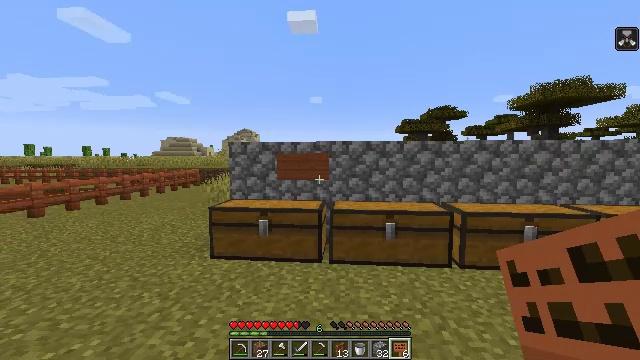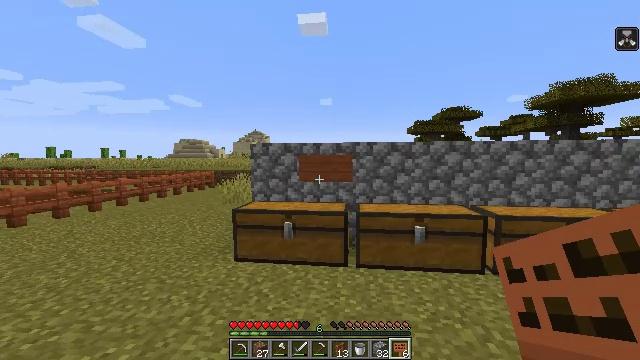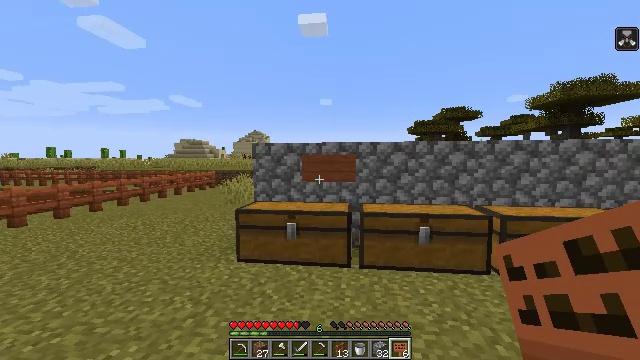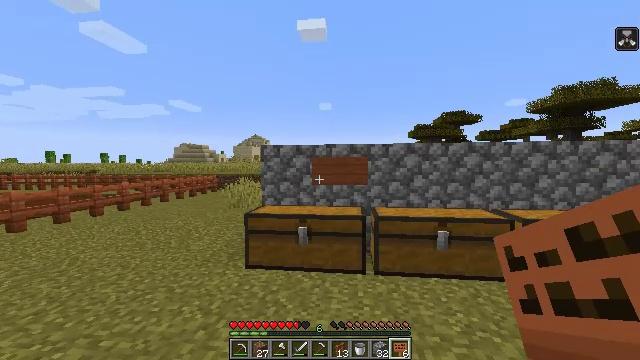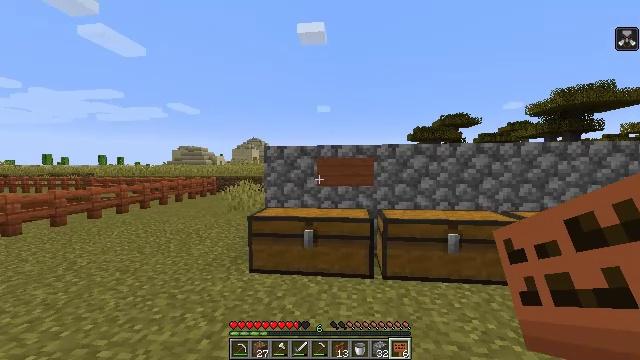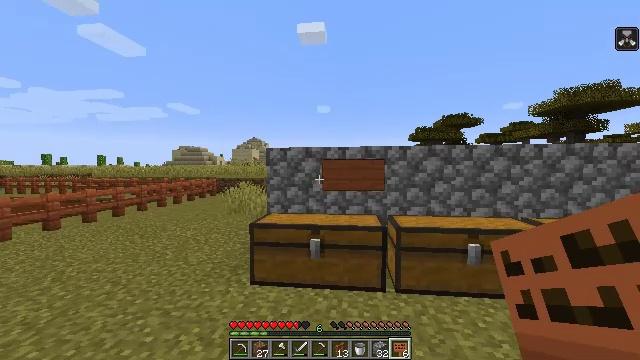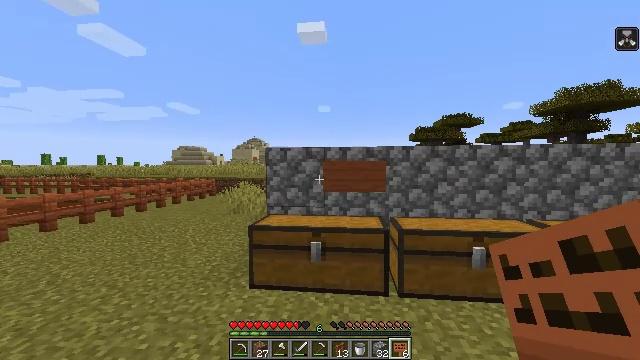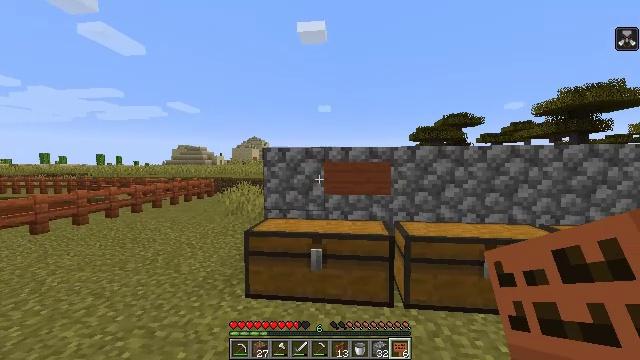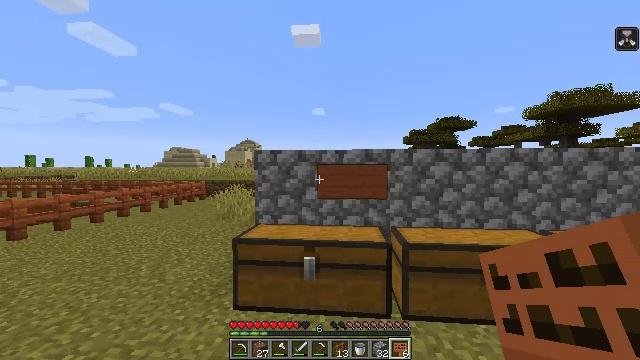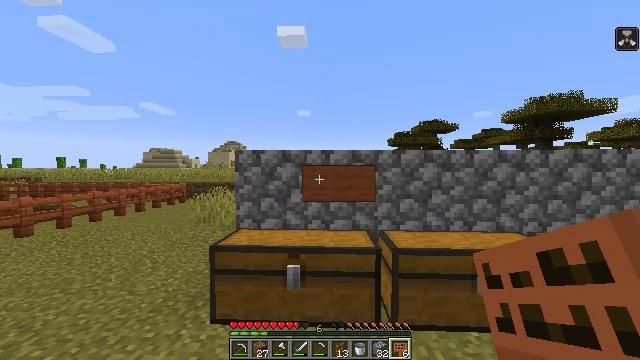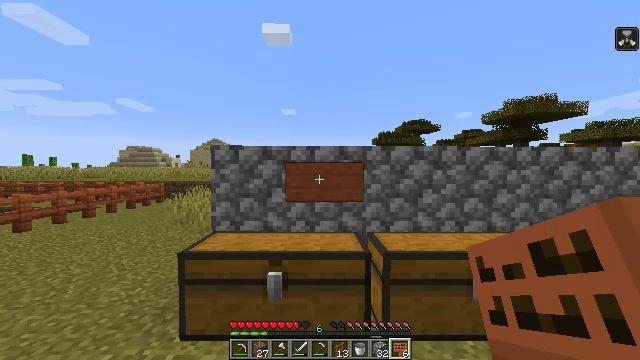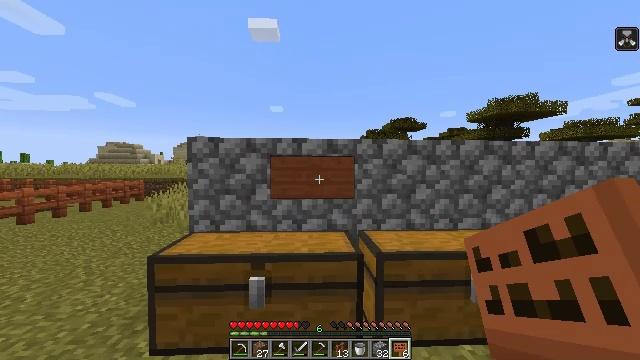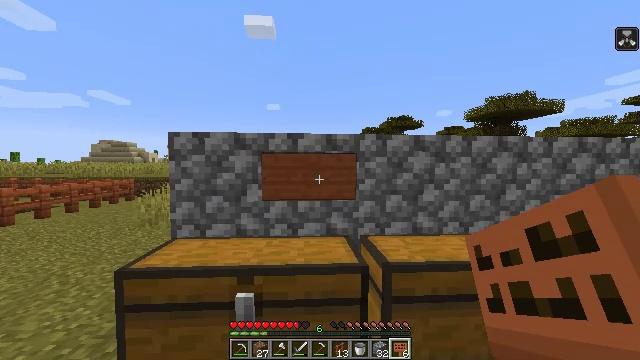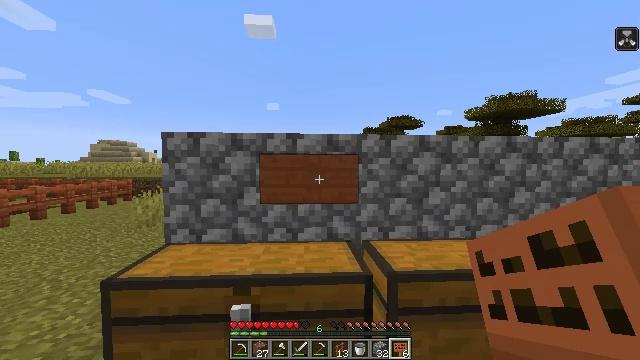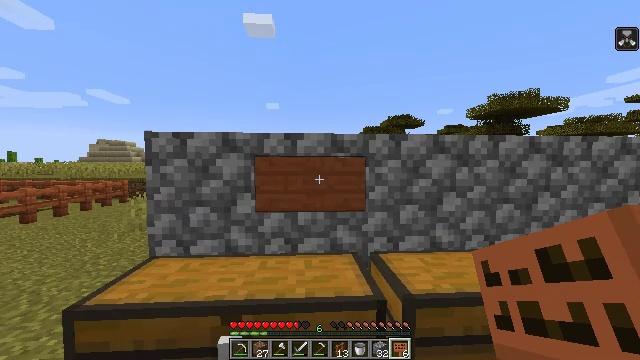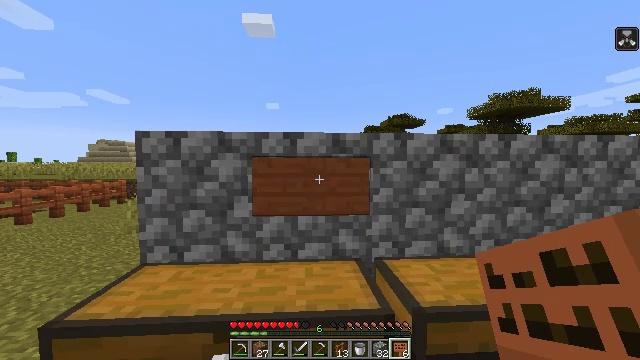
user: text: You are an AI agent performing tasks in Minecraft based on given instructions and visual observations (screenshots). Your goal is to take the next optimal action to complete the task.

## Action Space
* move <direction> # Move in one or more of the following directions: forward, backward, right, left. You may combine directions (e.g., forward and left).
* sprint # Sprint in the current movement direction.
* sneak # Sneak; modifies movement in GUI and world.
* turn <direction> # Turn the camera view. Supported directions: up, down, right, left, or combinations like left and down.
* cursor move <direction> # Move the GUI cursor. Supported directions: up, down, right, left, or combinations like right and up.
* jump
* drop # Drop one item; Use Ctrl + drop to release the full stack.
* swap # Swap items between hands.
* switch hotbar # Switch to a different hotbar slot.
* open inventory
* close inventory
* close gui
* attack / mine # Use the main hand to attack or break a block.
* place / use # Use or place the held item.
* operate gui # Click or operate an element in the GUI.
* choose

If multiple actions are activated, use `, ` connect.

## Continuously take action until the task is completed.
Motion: motion action
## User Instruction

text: Take down the acacia wall sign.
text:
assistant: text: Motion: move forward and move left, turn left
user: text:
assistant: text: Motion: move forward and move left
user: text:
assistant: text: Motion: move forward and move left
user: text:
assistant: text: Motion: move forward
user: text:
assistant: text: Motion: move forward
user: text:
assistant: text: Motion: move forward
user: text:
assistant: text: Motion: move forward
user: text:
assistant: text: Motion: move forward, turn right
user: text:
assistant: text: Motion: move forward, turn right
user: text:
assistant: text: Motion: move forward, turn right
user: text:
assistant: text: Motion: move forward, turn right
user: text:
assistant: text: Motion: move forward
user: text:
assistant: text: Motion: move forward
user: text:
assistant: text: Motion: move forward, use / place
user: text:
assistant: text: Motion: move forward, use / place
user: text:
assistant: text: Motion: use / place
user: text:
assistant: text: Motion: no_op
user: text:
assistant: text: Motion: no_op
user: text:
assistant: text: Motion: no_op
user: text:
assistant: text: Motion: no_op
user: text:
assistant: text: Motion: no_op
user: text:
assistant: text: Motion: no_op
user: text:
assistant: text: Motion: no_op
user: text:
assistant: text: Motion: no_op
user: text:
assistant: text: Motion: no_op
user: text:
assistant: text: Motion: no_op
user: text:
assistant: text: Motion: no_op
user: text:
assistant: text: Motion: no_op
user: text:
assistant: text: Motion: no_op
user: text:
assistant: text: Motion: no_op